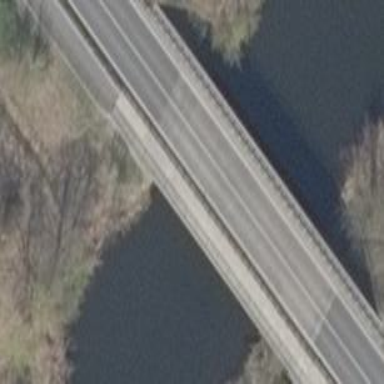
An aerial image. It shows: Bridge with beam structure.